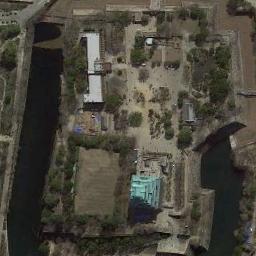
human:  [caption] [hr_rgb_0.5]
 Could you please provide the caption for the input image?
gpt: Some trees are beside the palace .

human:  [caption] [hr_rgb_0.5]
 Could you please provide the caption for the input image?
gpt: The green palace has a clearing, Lots of trees and some palaces and the waters is surrounded by the palace .

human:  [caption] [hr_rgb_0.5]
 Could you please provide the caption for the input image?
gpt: The palace is on the open place next to some trees .

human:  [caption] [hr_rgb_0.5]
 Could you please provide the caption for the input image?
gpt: Most of the palaces' roofs are orange .

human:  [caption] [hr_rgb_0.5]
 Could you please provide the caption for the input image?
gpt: There are some brown trees and two lakes beside the palace .